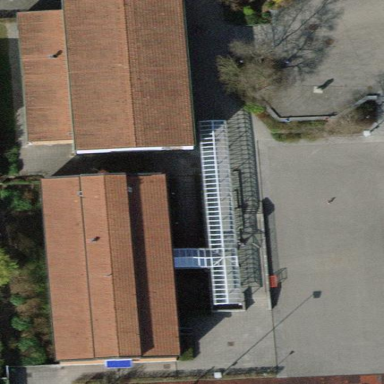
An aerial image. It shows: Sports hall building.